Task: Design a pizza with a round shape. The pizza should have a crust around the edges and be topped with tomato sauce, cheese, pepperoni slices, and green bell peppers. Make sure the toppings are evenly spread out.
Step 615:
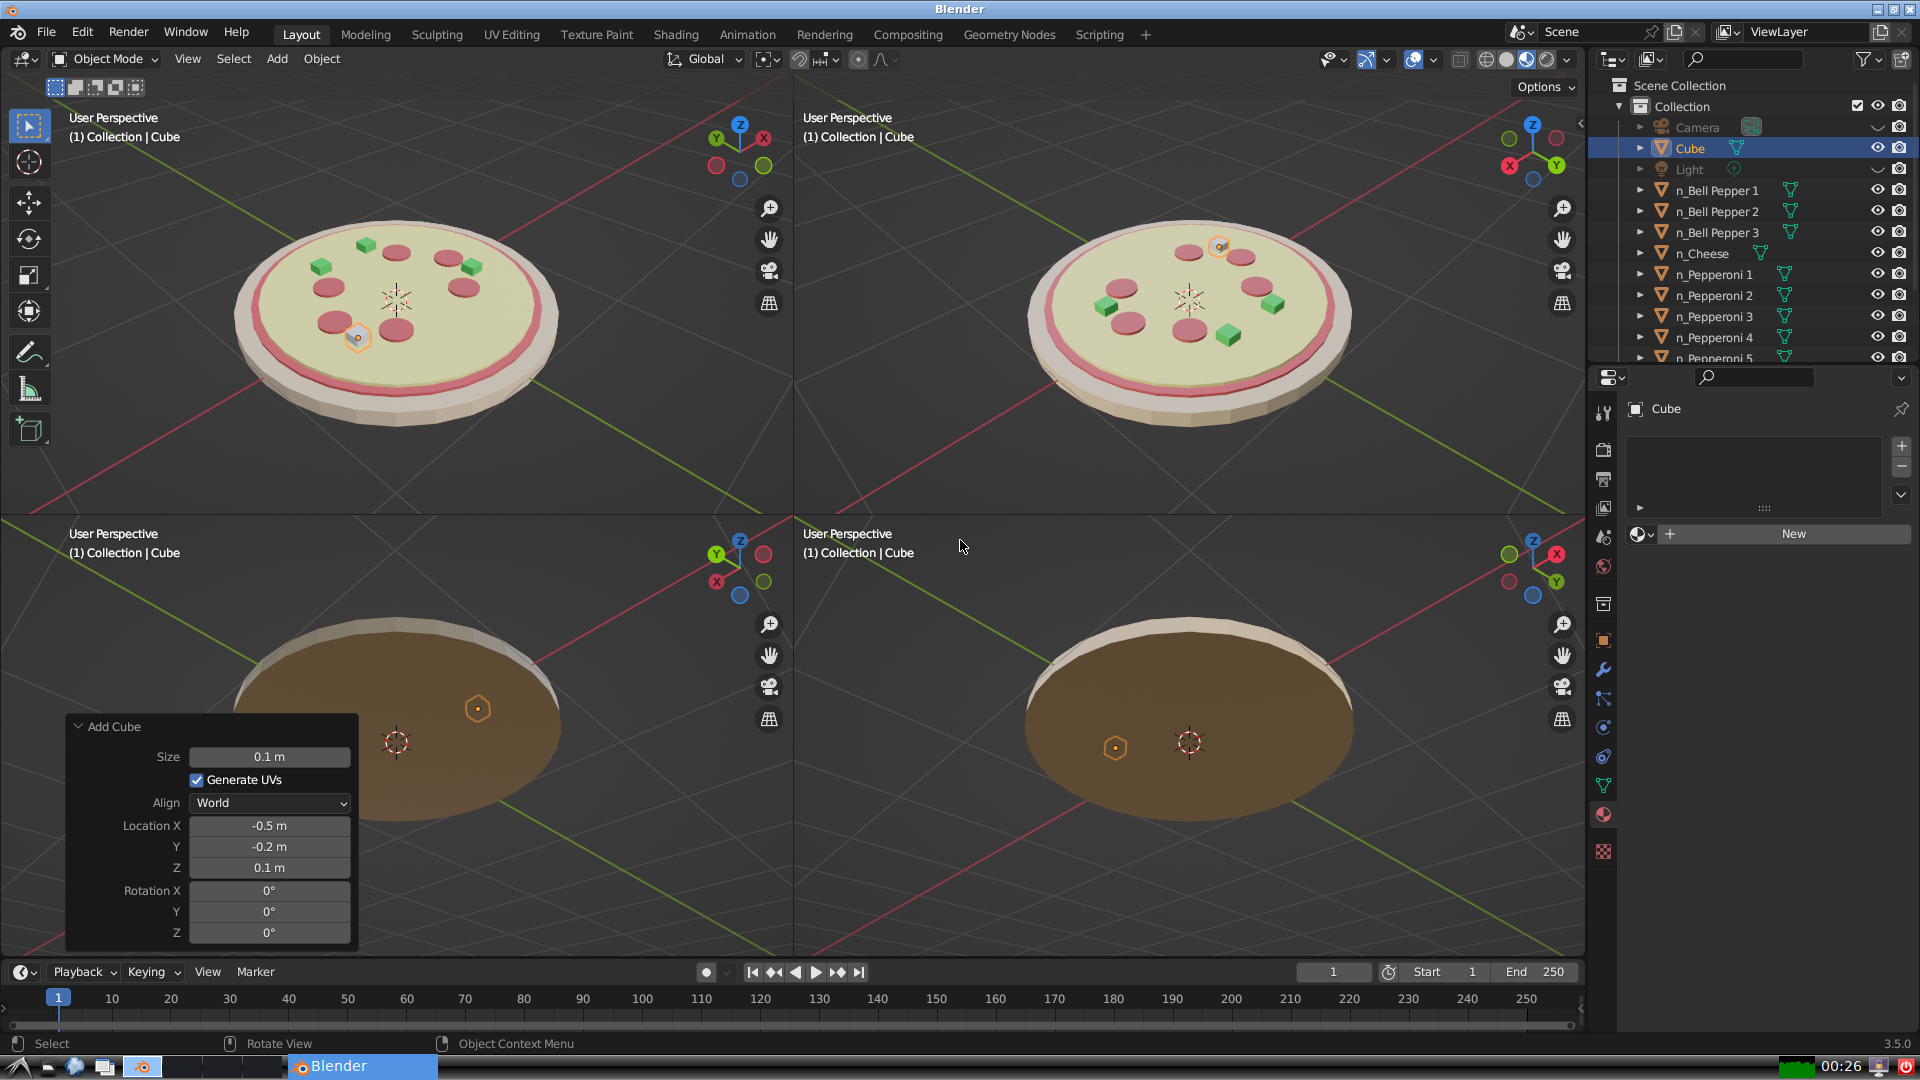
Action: {"mouse_move": [1608, 631]}